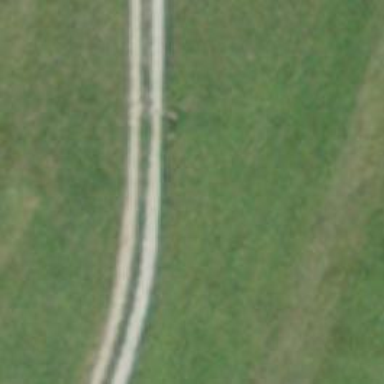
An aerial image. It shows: Track with grade2 tracktype.